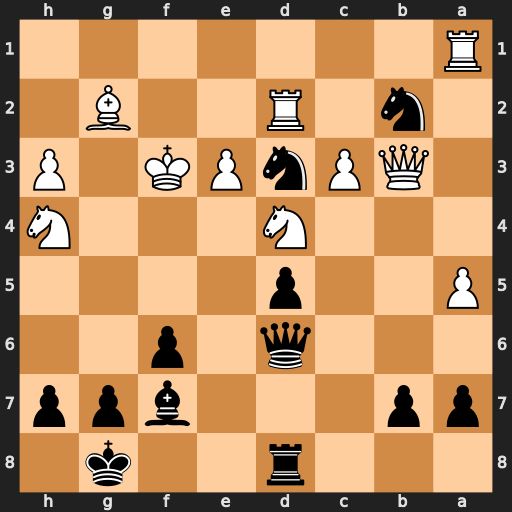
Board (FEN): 3r2k1/pp3bpp/3q1p2/P2p4/3N3N/1QPnPK1P/1n1R2B1/R7
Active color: b
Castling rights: -
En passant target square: -
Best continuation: Bh5#